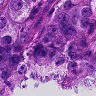
Metastatic tissue present: yes